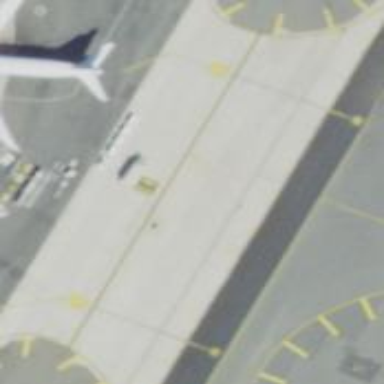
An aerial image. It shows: View of taxiway at the airport.